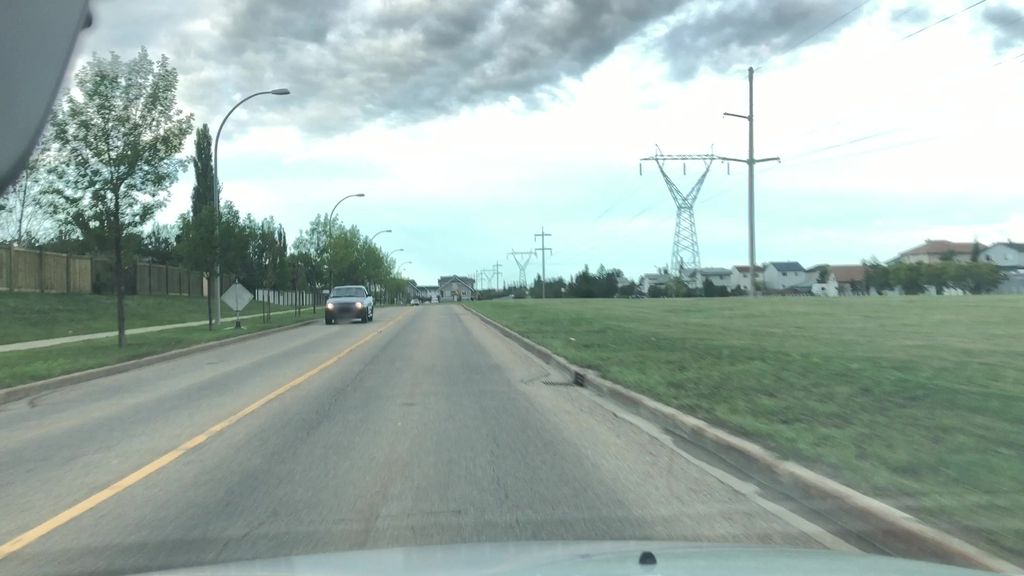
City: edmonton